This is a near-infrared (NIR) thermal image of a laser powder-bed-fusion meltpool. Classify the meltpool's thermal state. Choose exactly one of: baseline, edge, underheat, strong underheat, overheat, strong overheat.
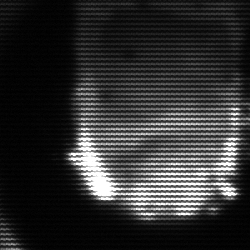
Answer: strong underheat